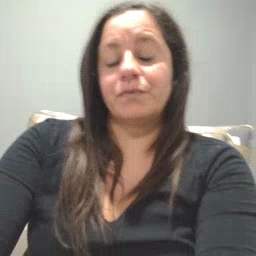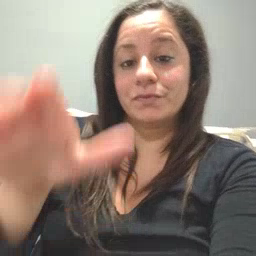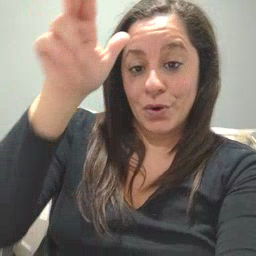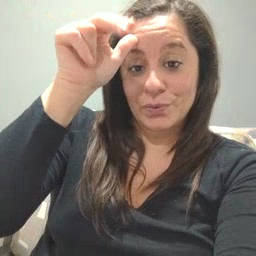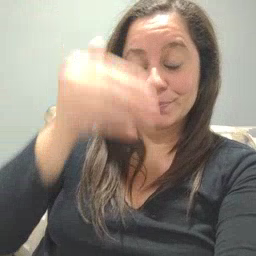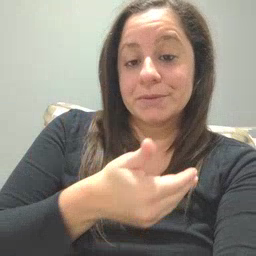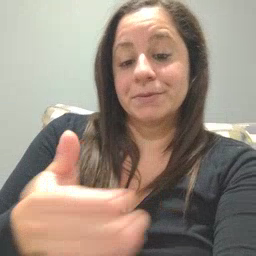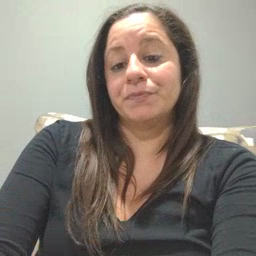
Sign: donkey